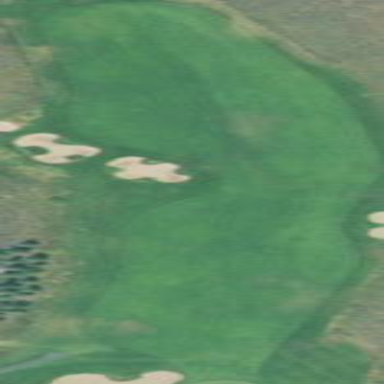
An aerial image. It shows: Scenic golf fairway.